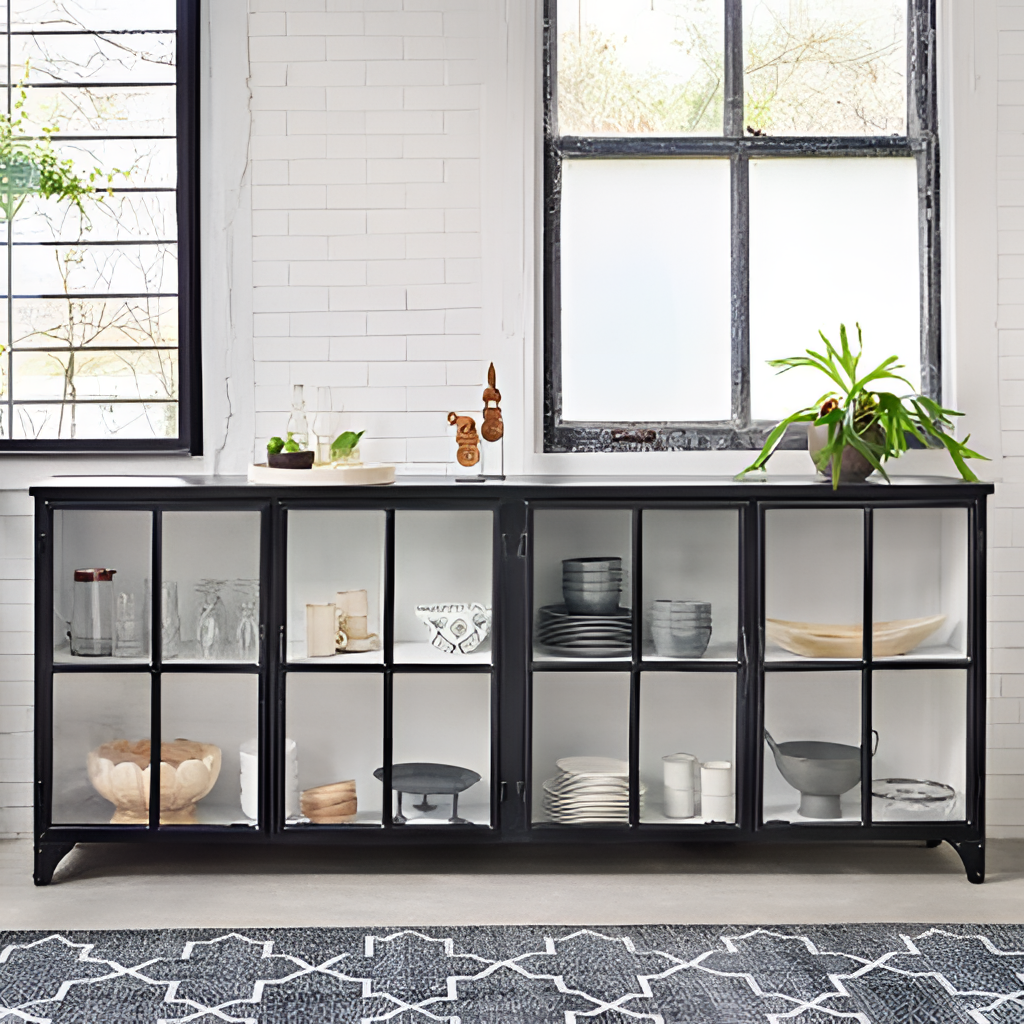
black metal cabinet, living room, tile flooring, with solid pattern, contemporary, tile wallpaper, with horizontal lines pattern